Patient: sex M, age 40
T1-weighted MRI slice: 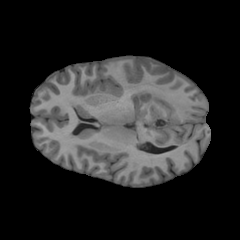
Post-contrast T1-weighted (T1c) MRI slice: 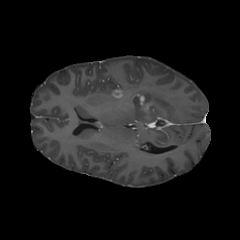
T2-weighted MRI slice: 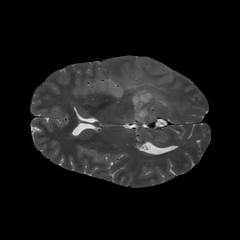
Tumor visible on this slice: yes
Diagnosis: Astrocytoma, IDH-mutant
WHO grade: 3